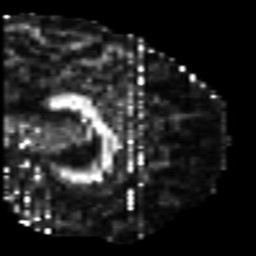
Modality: FA
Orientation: sagittal
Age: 23
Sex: female
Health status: healthy
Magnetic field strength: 3 T
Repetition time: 7 s
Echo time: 0.0926 s